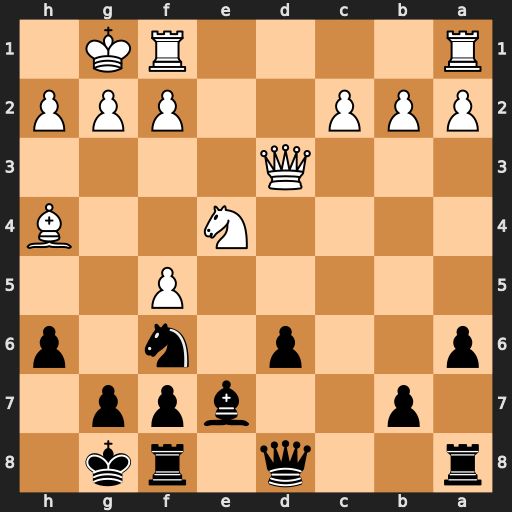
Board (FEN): r2q1rk1/1p2bpp1/p2p1n1p/5P2/4N2B/3Q4/PPP2PPP/R4RK1
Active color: b
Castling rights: -
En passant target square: -
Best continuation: Nxe4 Bxe7 Qxe7